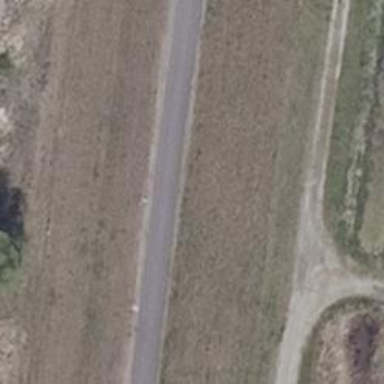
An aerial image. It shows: Asphalt track with grade 1 quality and embankment.